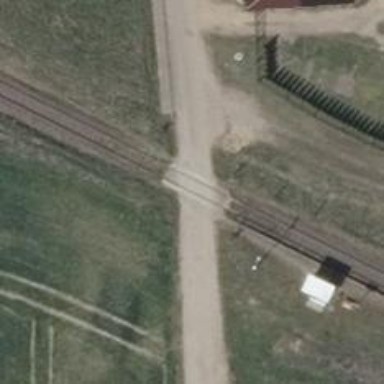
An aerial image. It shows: Level crossing along the railway.